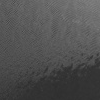
Atmospheric dust classification: not_dusty